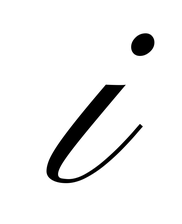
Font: PinyonScript-Regular